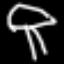
Label: mushroom